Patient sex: M
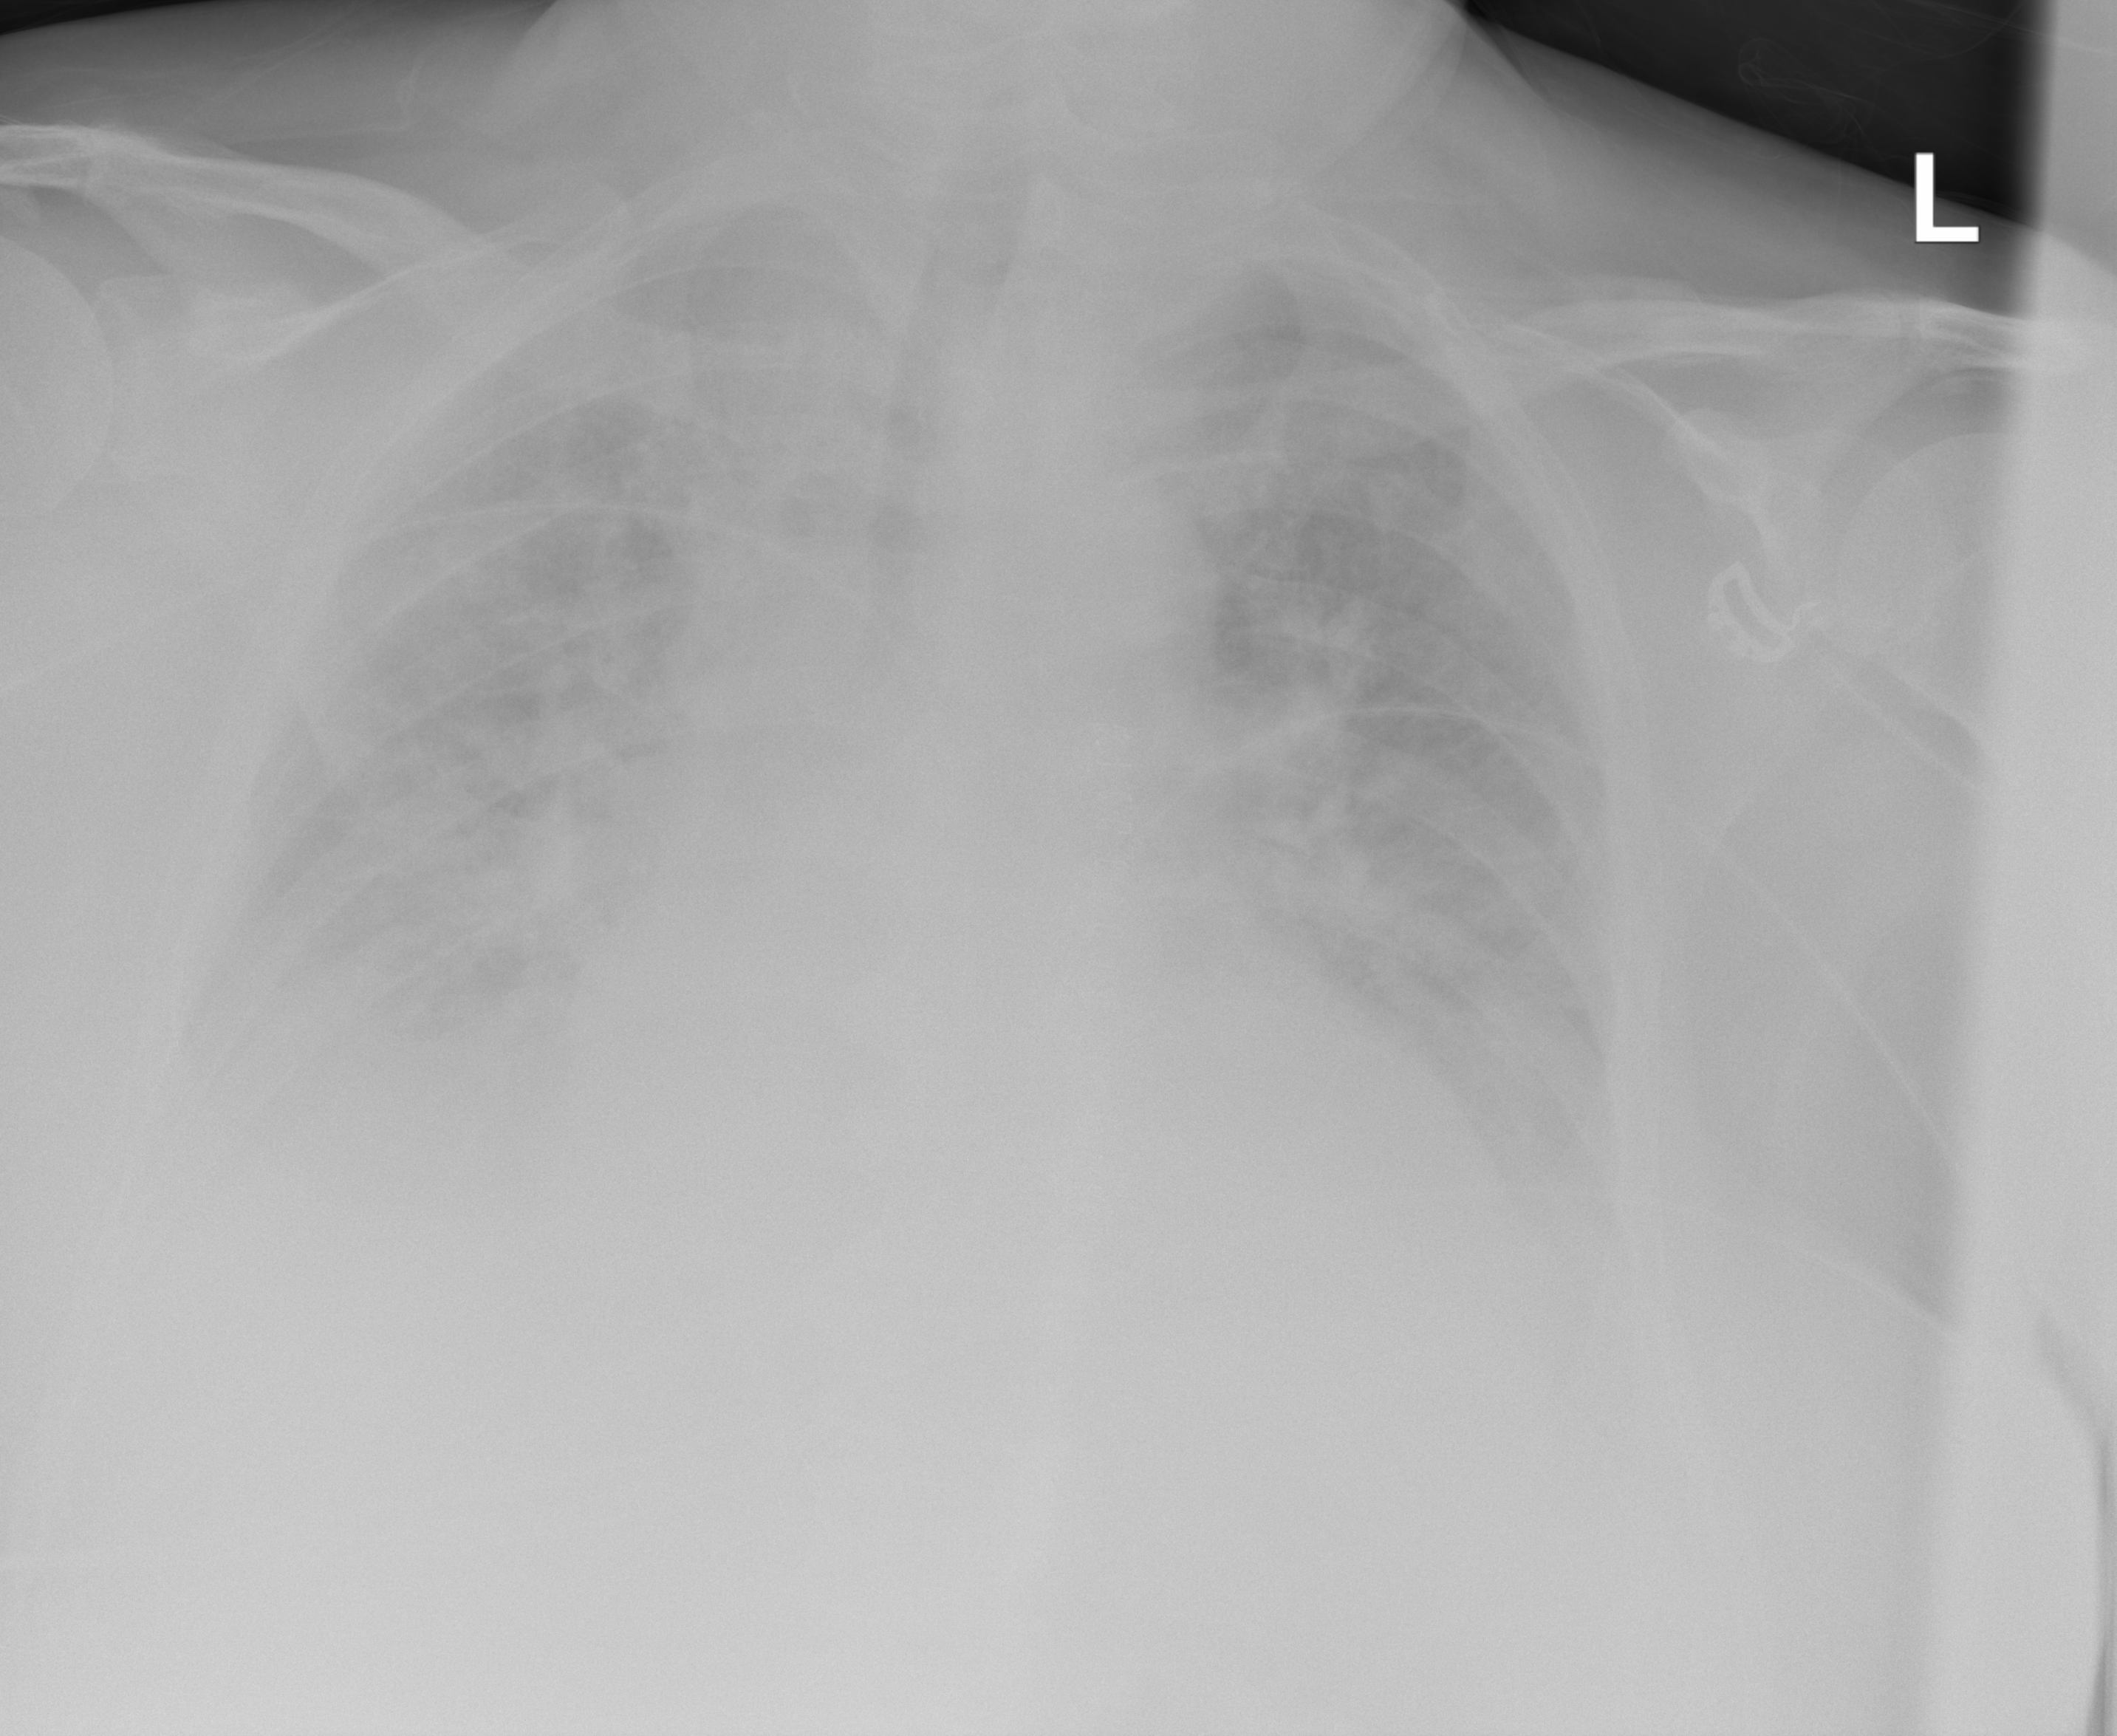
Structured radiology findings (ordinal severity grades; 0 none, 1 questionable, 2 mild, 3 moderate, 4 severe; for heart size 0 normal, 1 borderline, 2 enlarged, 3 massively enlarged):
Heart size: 3
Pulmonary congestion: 3
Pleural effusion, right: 2
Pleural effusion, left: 2
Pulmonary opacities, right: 3
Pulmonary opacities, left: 3
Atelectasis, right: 2
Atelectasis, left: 2